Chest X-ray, PA view. Patient: 29 years old, sex F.
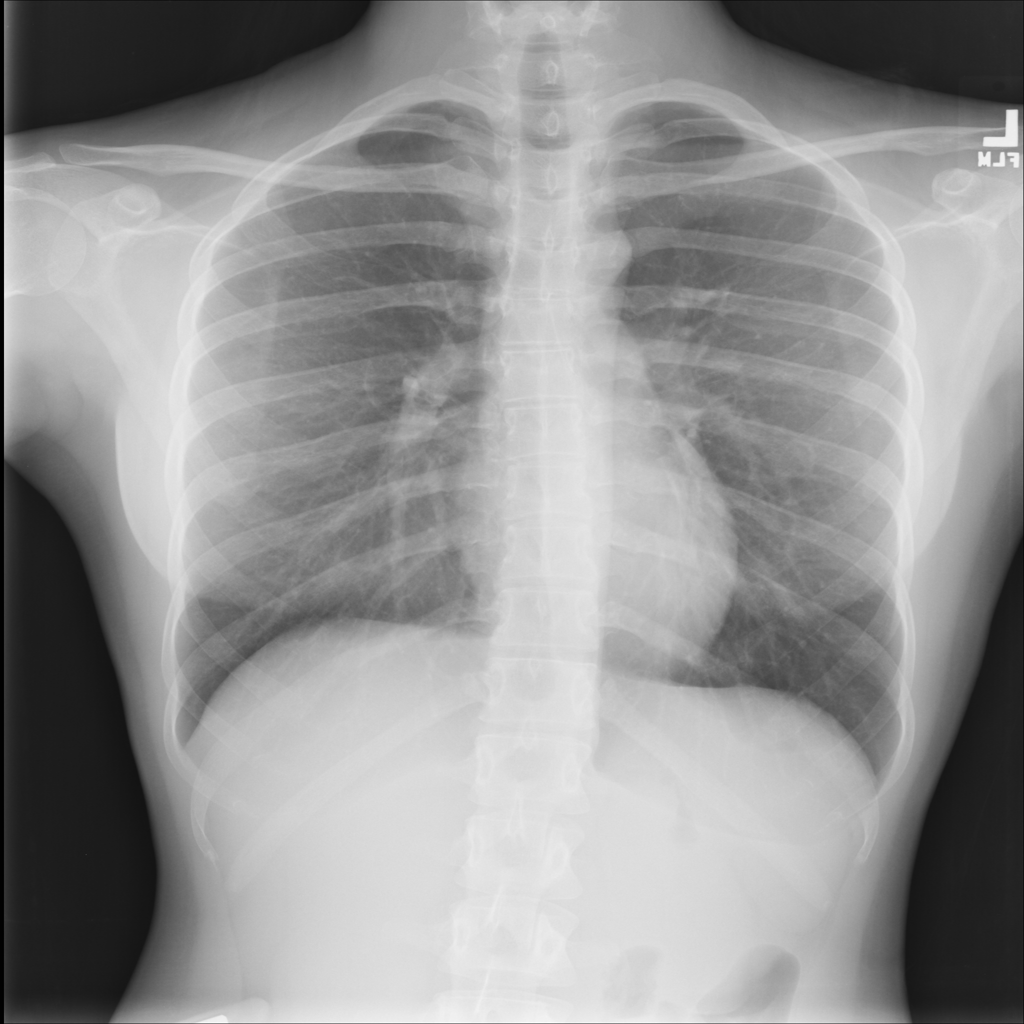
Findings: No Finding